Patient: sex M, age 45
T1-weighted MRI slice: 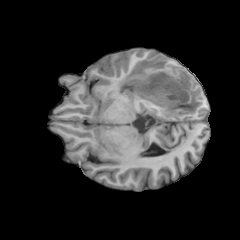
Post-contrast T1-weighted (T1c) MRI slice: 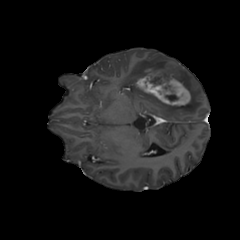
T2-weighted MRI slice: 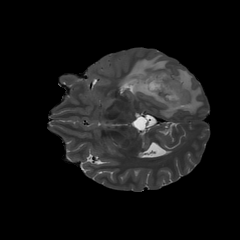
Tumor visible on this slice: yes
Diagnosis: Glioblastoma, IDH-wildtype
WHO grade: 4